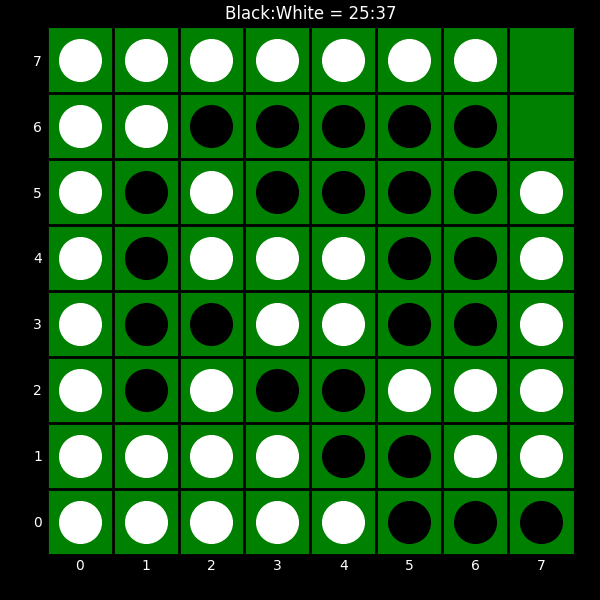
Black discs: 25
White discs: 37